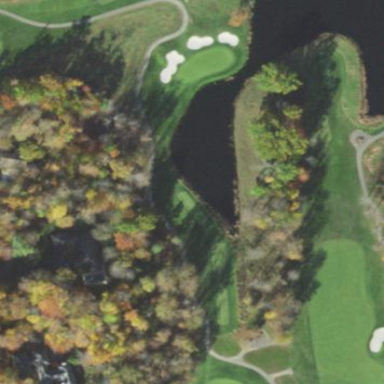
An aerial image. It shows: Water hazard in golf course. The hazard is natural water feature.